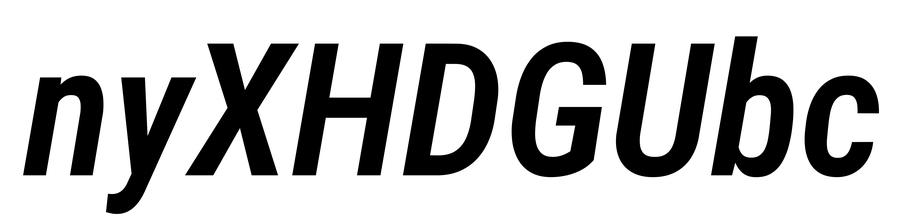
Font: Roboto-Italic_Condensed_SemiBold_Italic